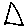
Label: triangle